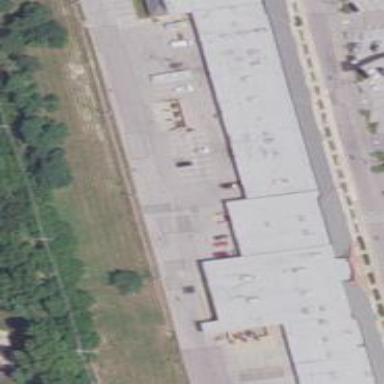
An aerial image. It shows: Retail building.